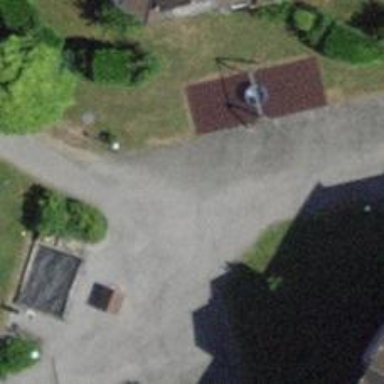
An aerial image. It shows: Playground area for leisure land.